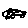
Label: car